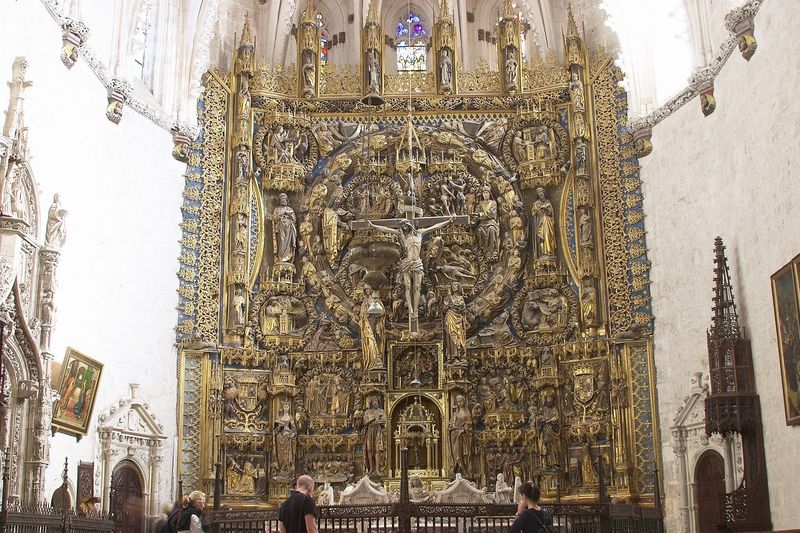
Titel: Hochaltar der Kartause von Miraflores
Künstler: Gil de Siloé
Standort: Burgos, Kartause von Miraflores (EU - E)
Schlagwörter: gemälde, fenster, raum, ornament, wand, gitter, kirche, gold, gotik, kreis, ranken, relief, farbig, besucher, figuren, leuchter, geländer, foto, kreuz, religion, kranz, altar, hochaltar, kathedrale, sims, christus, grab, jesus, kreuzigung, chor, tabernakel, zugchristus, tafel christus kreuz